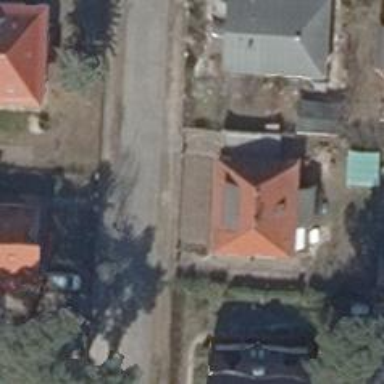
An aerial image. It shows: Driveway.